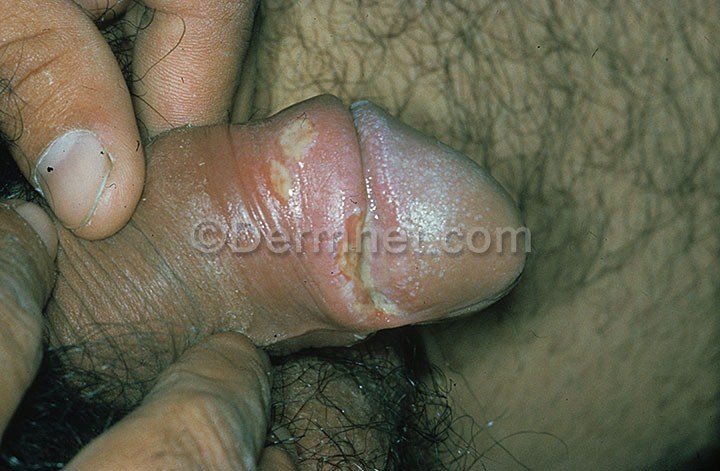
Disease: Herpes HPV and other STDs Photos